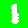
Digit: 1